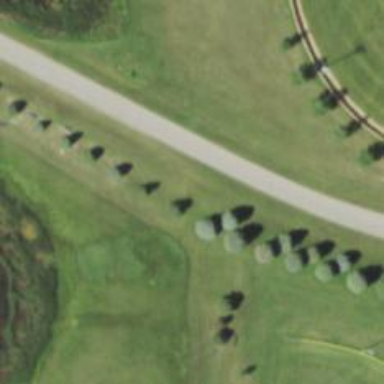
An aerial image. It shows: Disc golf hole.